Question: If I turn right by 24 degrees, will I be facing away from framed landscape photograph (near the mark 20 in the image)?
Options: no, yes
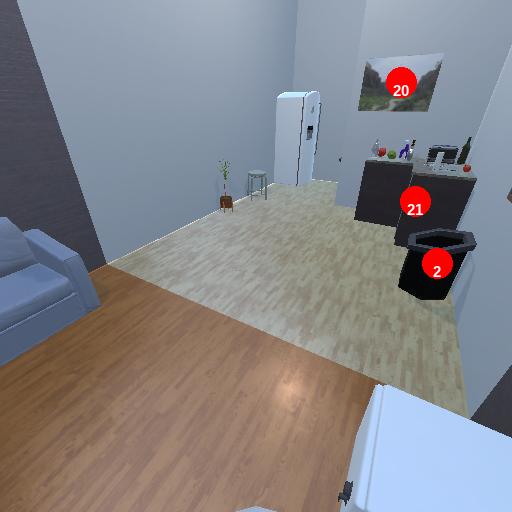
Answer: no